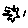
Label: star